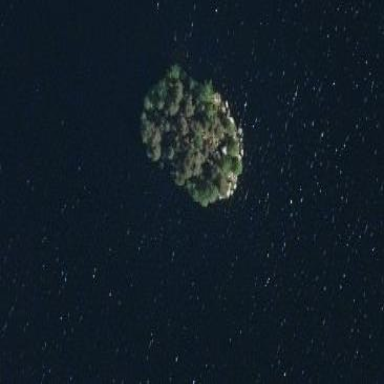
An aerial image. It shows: Islet.